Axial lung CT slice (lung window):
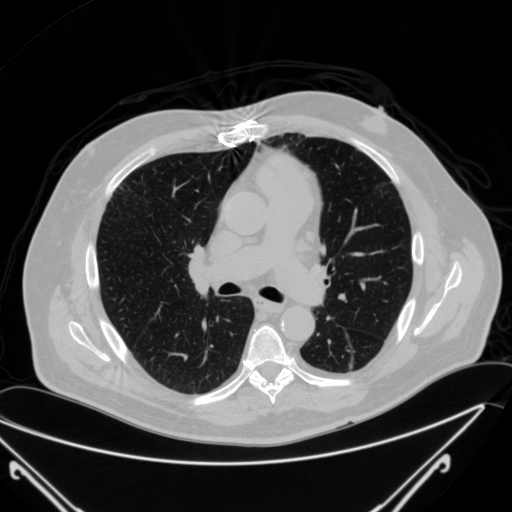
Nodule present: no